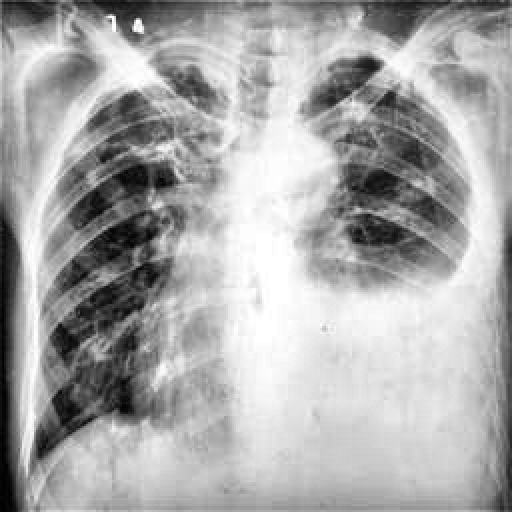
Finding: TUBERCULOSIS